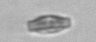
Label: pennate